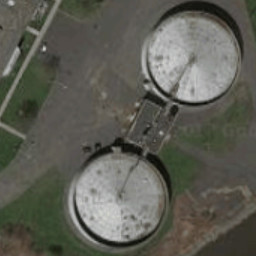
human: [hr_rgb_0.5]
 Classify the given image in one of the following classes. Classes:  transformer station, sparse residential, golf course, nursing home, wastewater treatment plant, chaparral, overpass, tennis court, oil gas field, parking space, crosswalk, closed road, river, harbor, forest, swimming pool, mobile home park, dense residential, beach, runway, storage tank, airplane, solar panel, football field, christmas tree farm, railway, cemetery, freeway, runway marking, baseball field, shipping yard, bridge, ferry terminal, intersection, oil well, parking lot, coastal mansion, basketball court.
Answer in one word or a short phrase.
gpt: storage tank